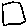
Label: square